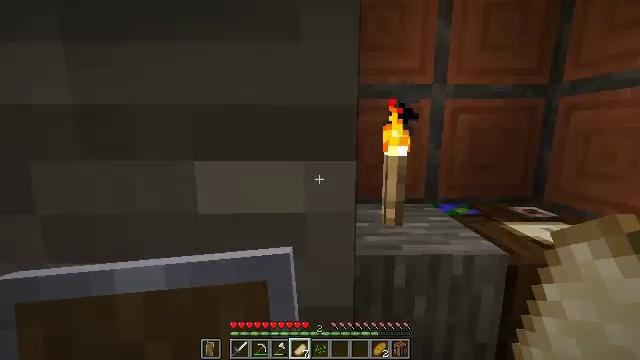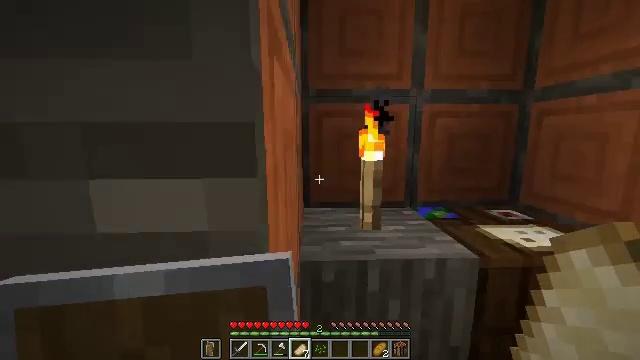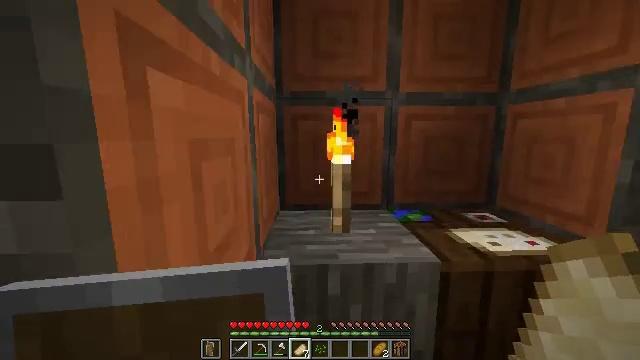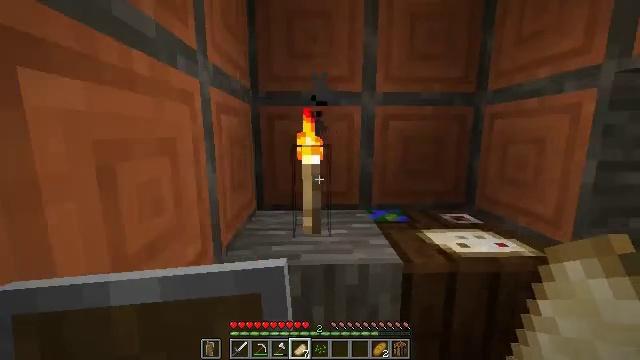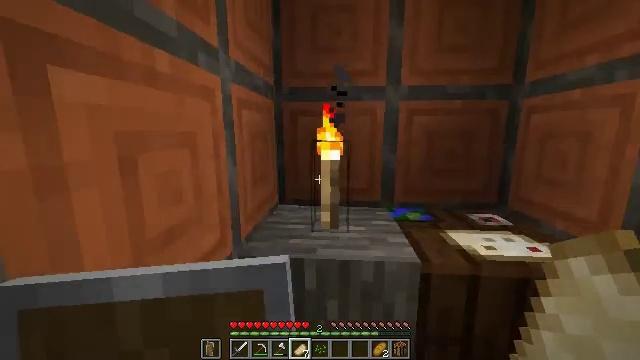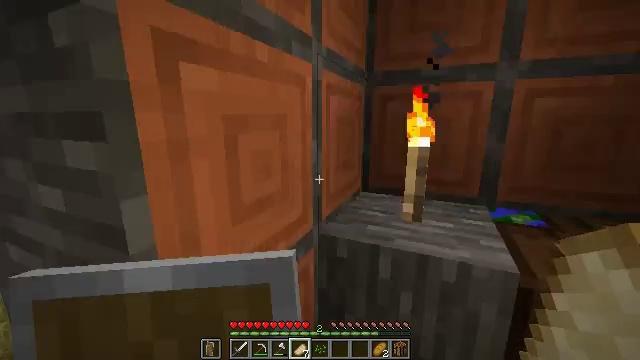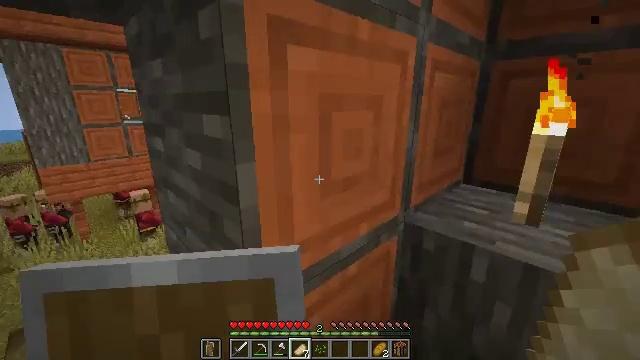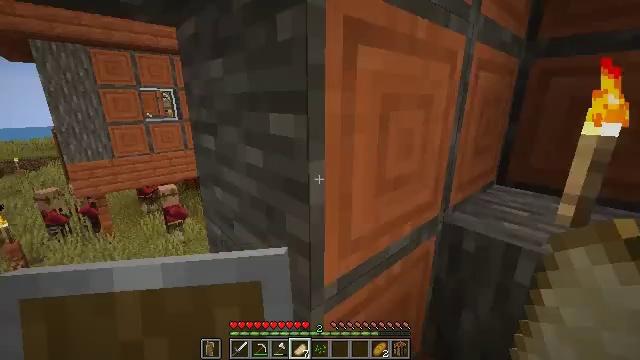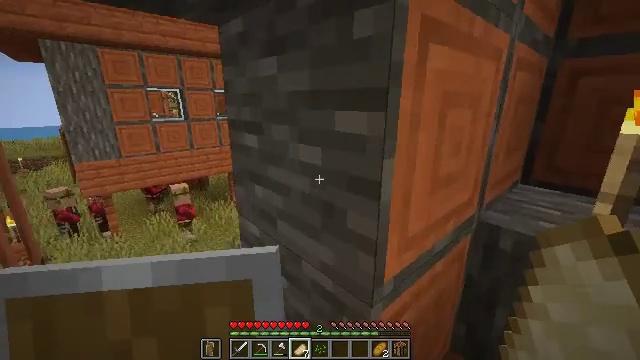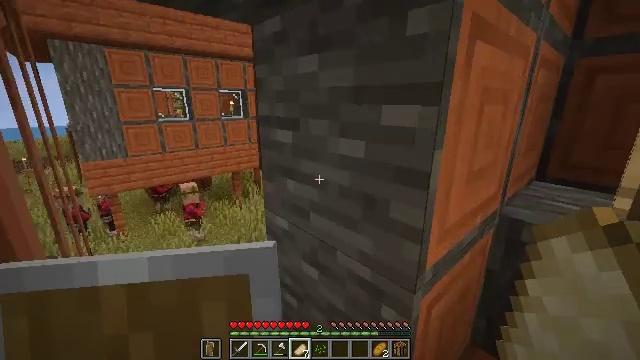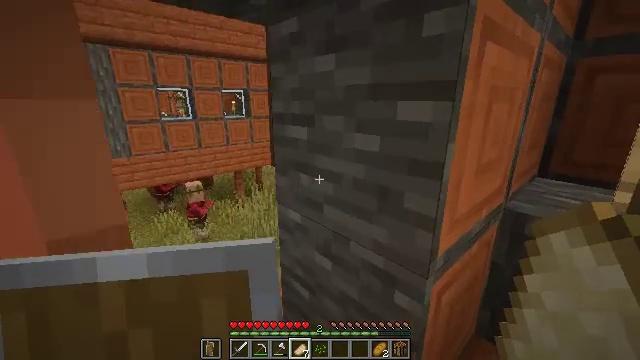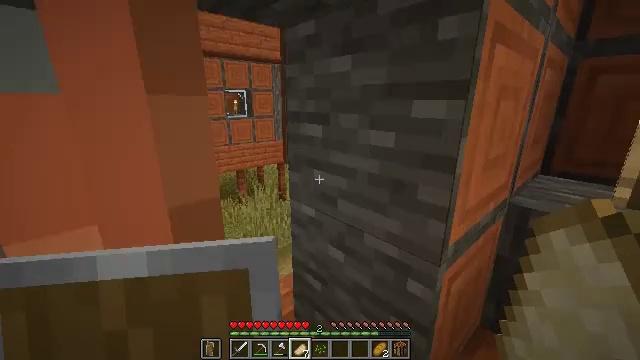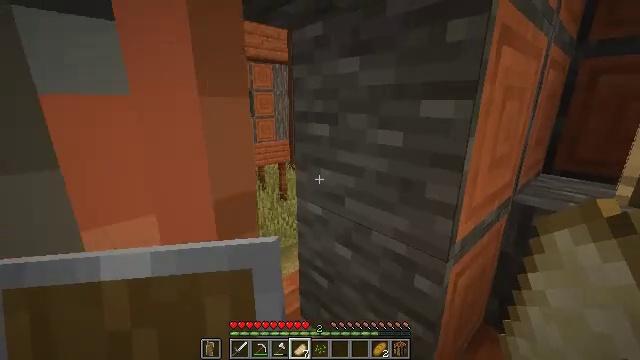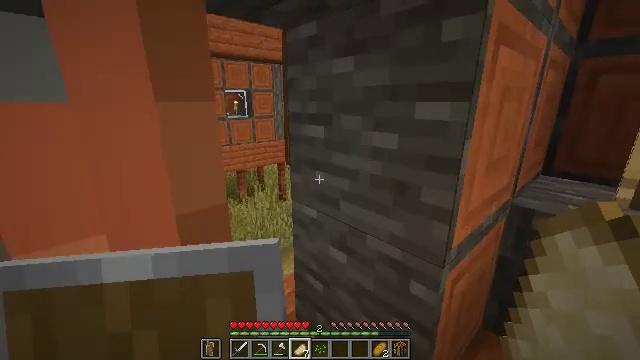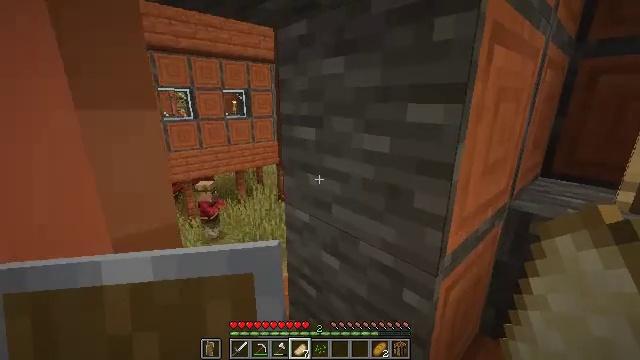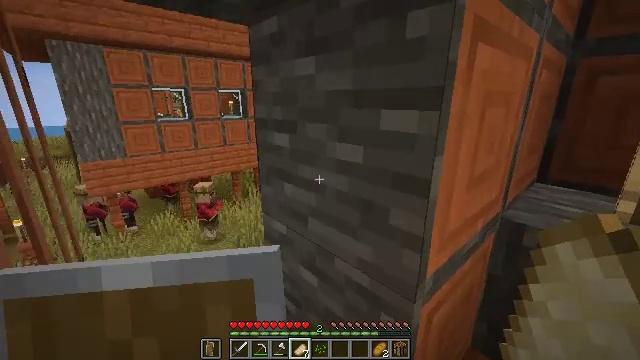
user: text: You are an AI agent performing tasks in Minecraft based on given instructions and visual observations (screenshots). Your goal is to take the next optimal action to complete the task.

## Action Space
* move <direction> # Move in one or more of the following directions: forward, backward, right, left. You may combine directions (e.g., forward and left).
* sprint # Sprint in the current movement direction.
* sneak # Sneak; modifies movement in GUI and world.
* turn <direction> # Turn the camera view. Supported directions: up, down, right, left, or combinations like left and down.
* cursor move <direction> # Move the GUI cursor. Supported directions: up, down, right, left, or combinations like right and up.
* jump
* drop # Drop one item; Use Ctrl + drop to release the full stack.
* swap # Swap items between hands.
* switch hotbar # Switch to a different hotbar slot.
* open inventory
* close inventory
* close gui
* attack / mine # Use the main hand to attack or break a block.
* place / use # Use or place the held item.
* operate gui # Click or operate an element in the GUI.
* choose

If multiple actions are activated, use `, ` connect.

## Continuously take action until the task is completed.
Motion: motion action
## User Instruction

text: Break the bookshelf for books.
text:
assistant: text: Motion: move right, turn right
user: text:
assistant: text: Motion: move right
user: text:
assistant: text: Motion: no_op
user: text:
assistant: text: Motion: turn left
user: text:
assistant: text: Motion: turn left and down
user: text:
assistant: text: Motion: move left, turn left and down
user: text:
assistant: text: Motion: move left, turn left
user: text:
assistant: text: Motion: move left
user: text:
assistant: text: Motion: move left
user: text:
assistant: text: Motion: move left
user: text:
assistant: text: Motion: move forward and move left
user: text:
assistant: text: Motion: move forward
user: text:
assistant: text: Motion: move forward
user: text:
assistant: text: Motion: move forward
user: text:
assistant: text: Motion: move forward
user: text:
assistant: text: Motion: move forward
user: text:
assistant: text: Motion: move forward
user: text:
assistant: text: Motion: move forward
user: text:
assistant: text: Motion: move forward
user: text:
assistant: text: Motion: move forward
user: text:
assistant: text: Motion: move forward and move left
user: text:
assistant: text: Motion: move forward and move left
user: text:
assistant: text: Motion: move forward and move left
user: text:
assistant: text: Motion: move forward and move left
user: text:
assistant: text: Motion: move forward and move left
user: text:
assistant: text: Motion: move forward and move left
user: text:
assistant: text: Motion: move forward and move left
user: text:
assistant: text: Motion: move forward and move left
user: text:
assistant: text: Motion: move forward
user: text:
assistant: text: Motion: move forward, turn right